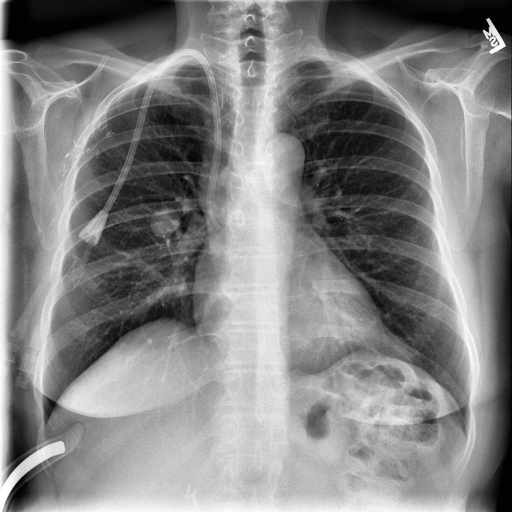
Finding: NORMAL